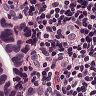
Metastatic tissue present: yes